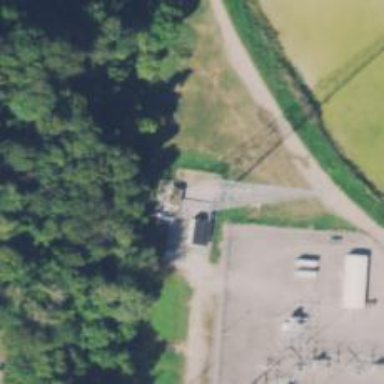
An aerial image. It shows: Lattice mast serving as communication tower.